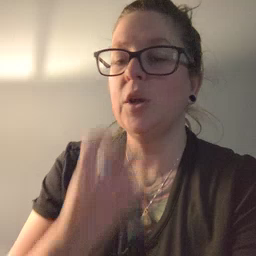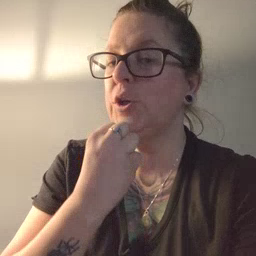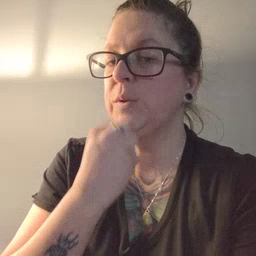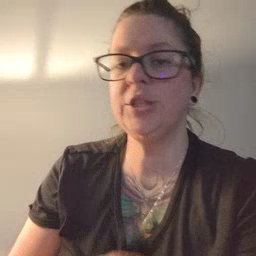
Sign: underwear